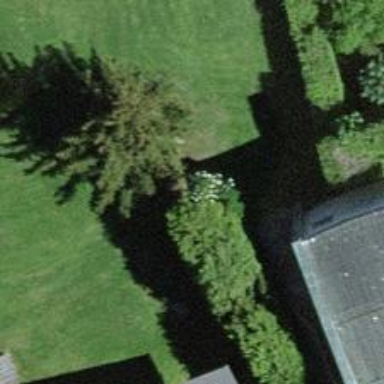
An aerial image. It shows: Hedge barrier.